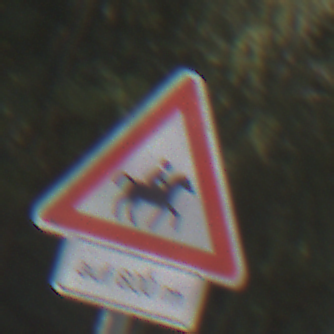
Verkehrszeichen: ReiterLinks
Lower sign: LaengeEinerStrecke5
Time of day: Midday
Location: Outdoor (Nature)
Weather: Clear
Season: Summer
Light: Natural